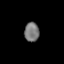
Tissue: lung
Cell type: T cells
Senescence score: 0.1468
Nuclear area (px): 277
Mean DAPI intensity: 120.137